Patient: sex M, age 67
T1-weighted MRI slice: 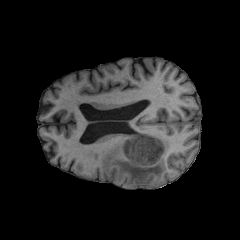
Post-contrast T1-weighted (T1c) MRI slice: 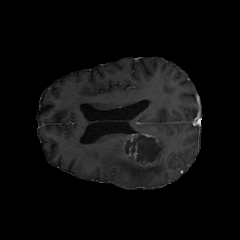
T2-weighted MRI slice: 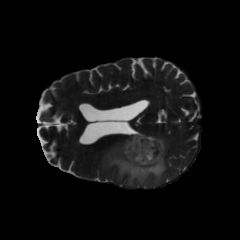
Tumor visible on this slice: yes
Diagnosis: Glioblastoma, IDH-wildtype
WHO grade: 4